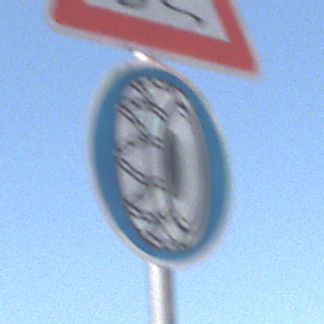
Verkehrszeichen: SchneekettenVorgeschrieben
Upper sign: SchleuderOderRutschgefahr
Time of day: Midday
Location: Outdoor (RoadRail)
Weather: Clear
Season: Summer
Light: Natural